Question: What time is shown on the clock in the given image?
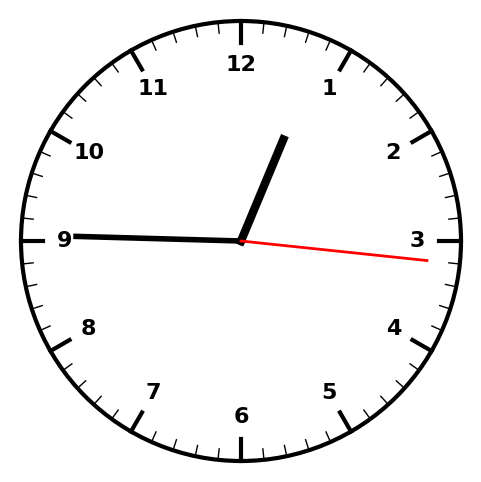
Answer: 12:45:16